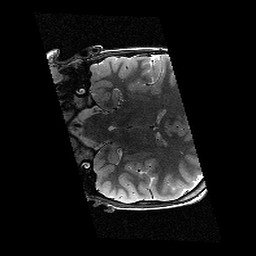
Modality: T2w
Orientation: coronal
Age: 12
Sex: male
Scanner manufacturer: siemens
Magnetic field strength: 3 T
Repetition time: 8.46 s
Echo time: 0.067 s